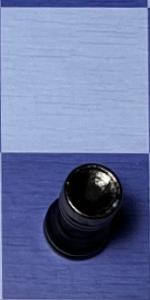
Label: Rook_Black